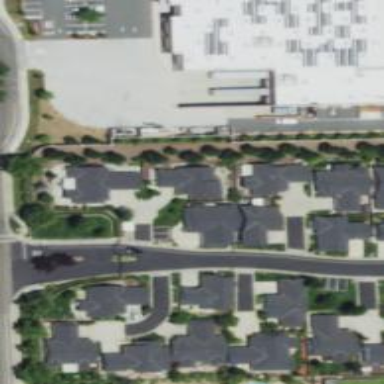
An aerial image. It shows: Living street.